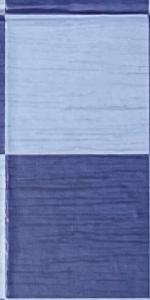
Label: Empty